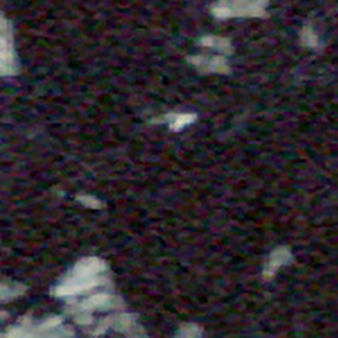
Label: other